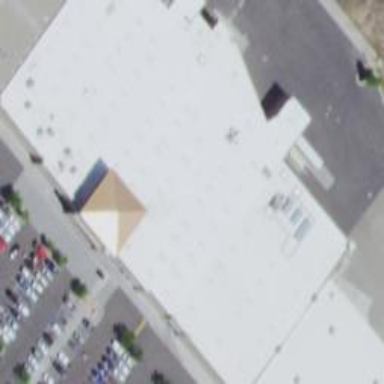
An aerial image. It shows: Flat roofed retail building that is supermarket.